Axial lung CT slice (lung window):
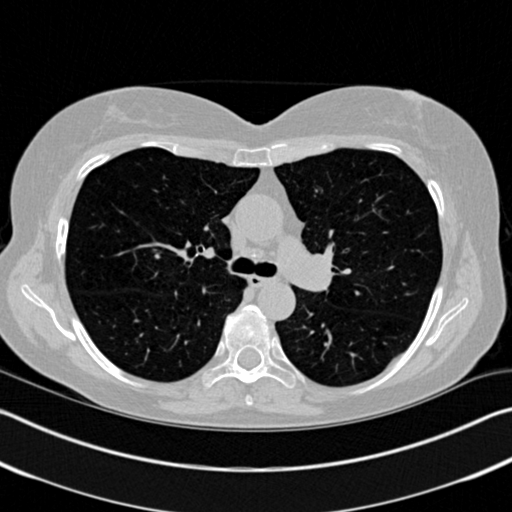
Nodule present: no